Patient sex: M
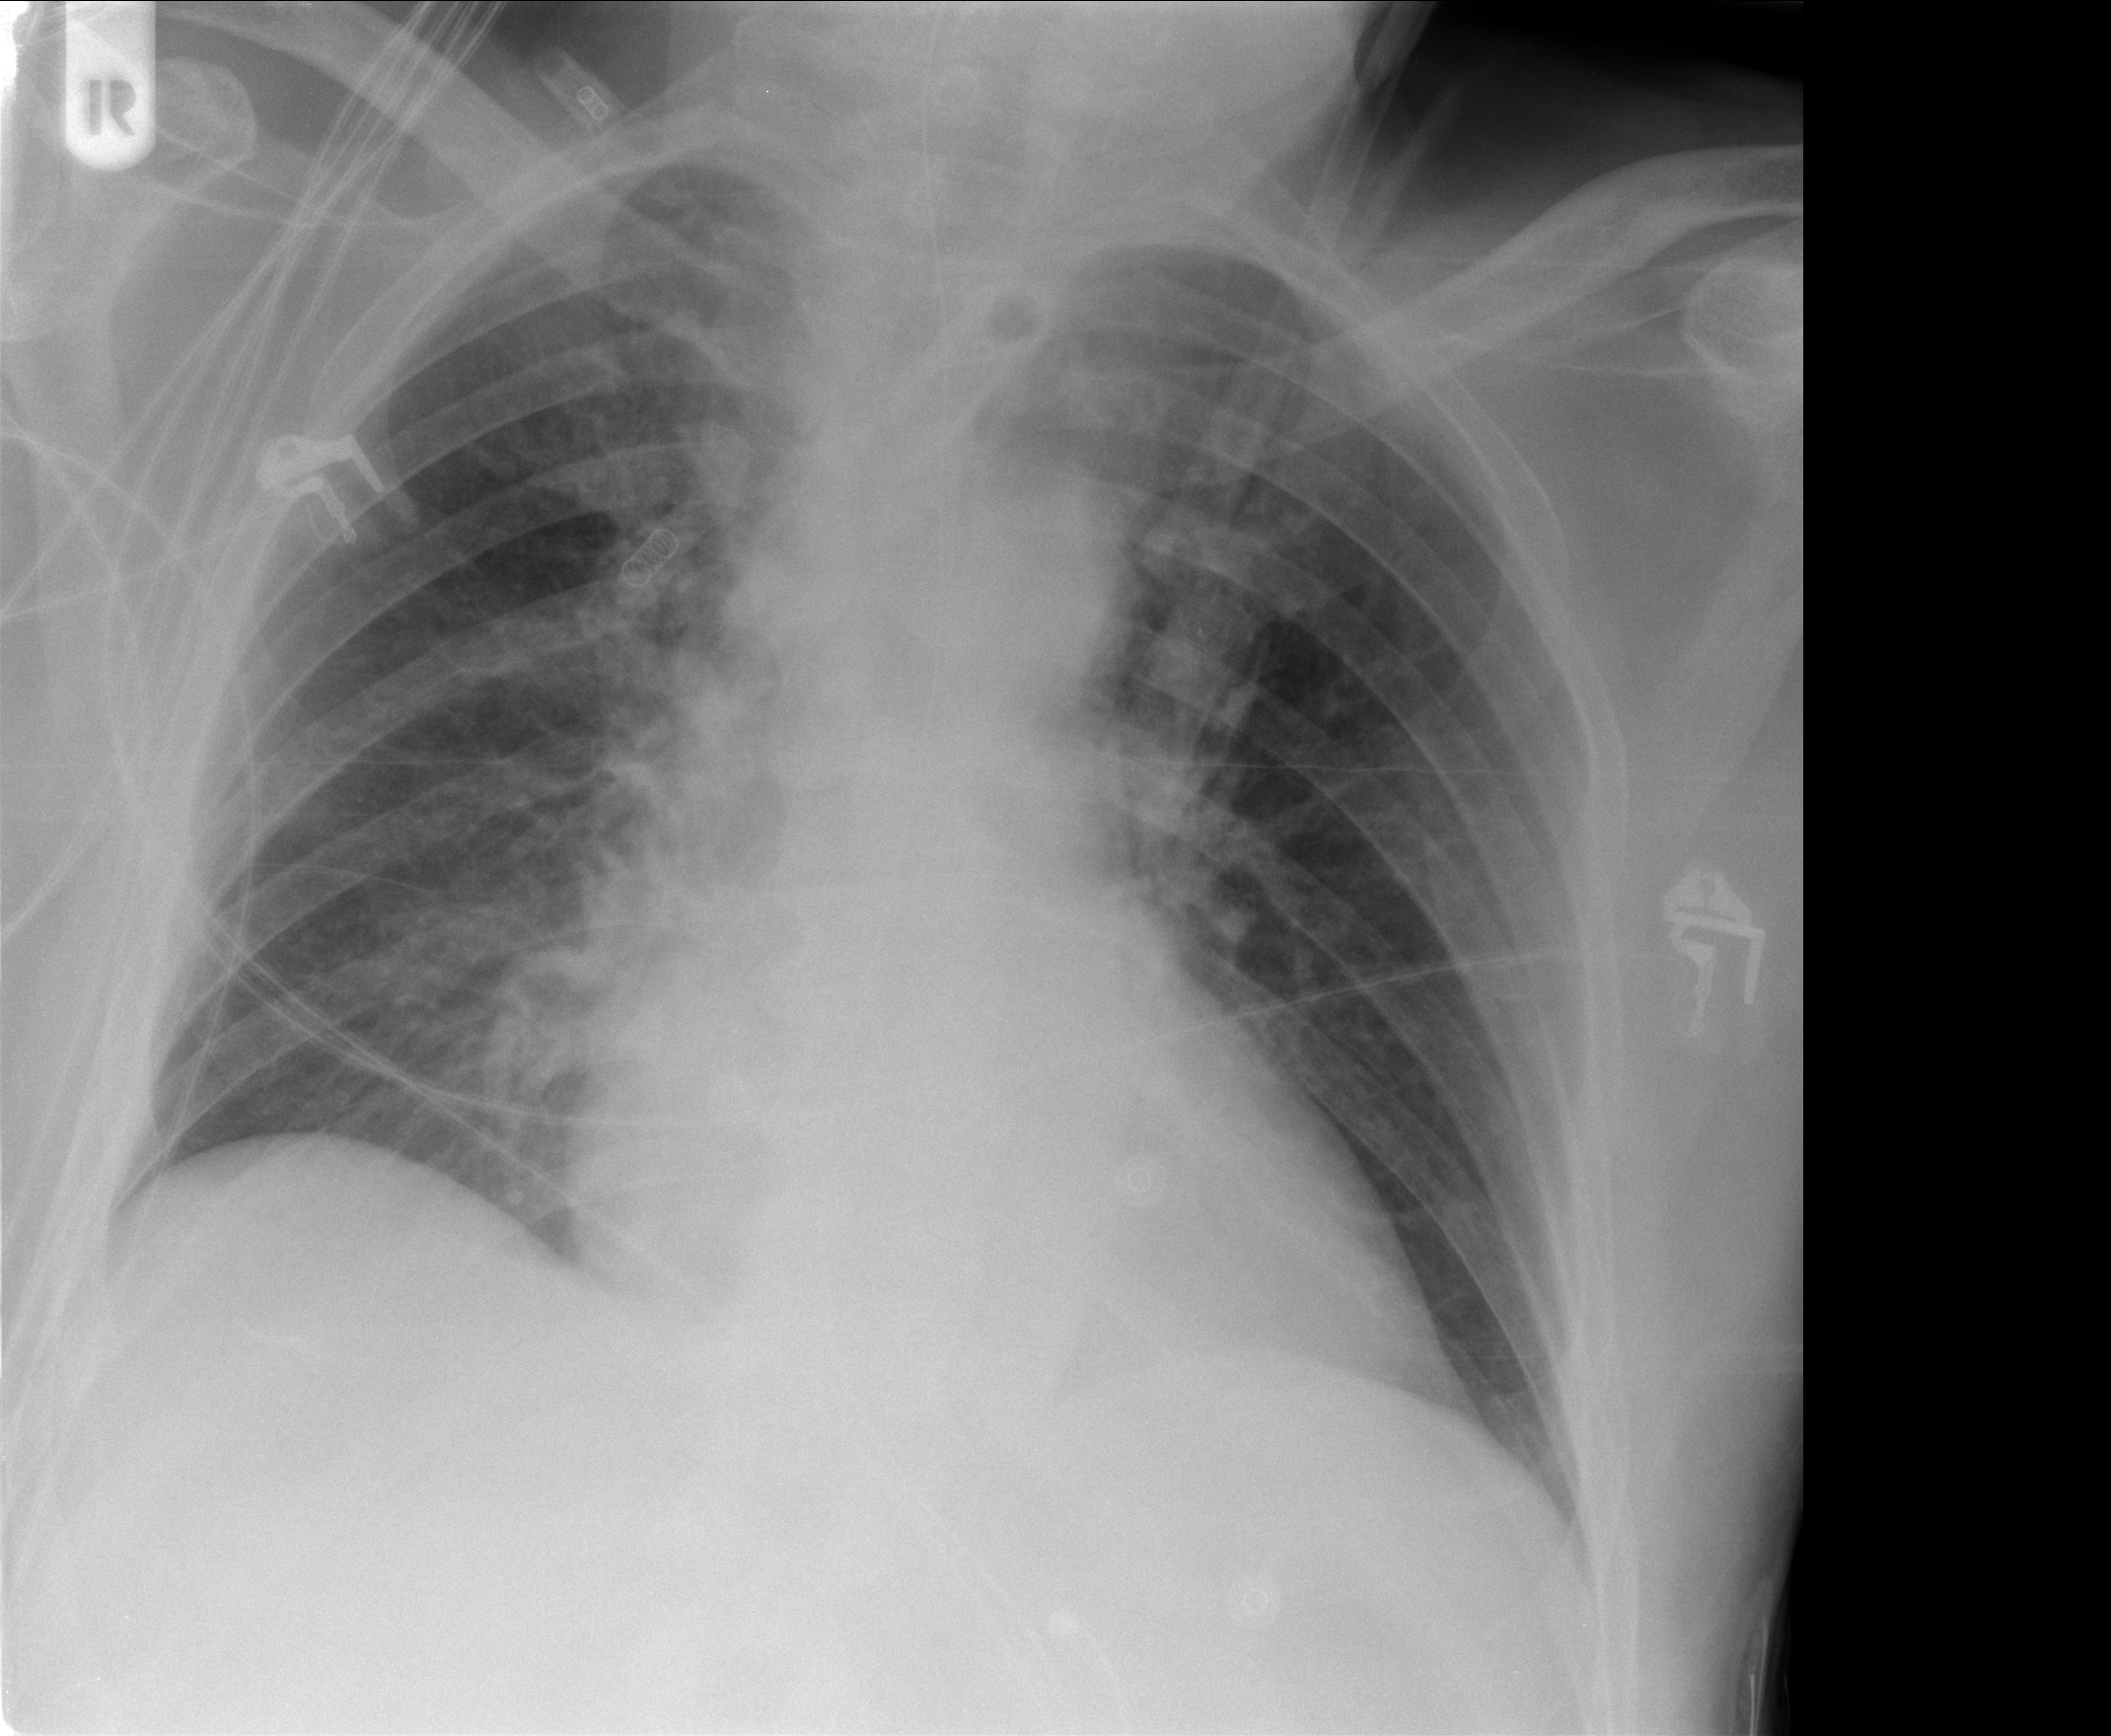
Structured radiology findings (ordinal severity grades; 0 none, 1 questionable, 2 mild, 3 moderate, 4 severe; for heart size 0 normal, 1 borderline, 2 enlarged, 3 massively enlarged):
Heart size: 2
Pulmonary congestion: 1
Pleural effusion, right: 0
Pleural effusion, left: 0
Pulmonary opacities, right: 1
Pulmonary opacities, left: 0
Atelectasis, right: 0
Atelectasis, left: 0